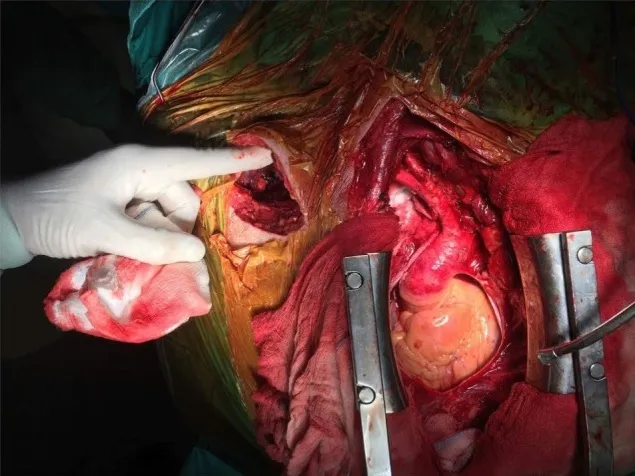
Median sternotomy with right infraclavicular incision. Note the PTFE graft at the origin of right subclavian artery.
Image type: medical_photograph (other_medical_photograph)